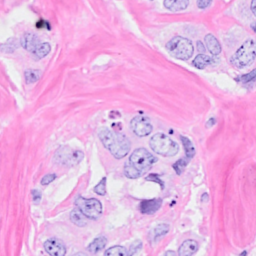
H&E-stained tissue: Breast